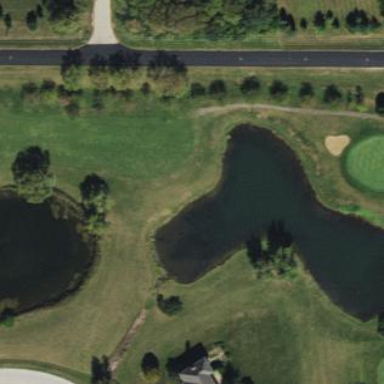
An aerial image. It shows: Water hazard in golf course. The hazard is natural water feature.